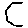
Label: hexagon